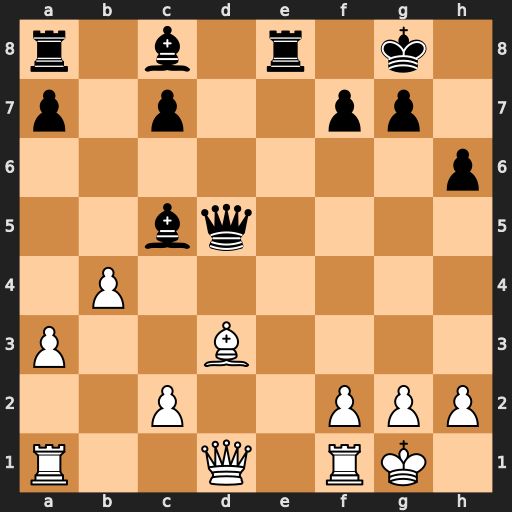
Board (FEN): r1b1r1k1/p1p2pp1/7p/2bq4/1P6/P2B4/2P2PPP/R2Q1RK1
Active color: w
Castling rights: -
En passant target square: -
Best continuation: Bh7+ Kxh7 Qxd5